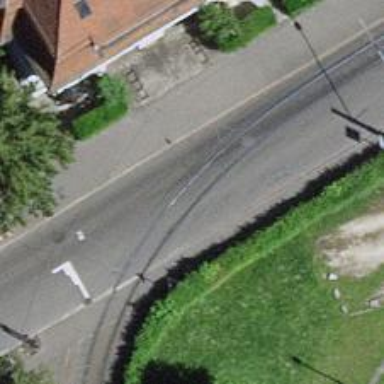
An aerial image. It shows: Tram level crossing on the railway.